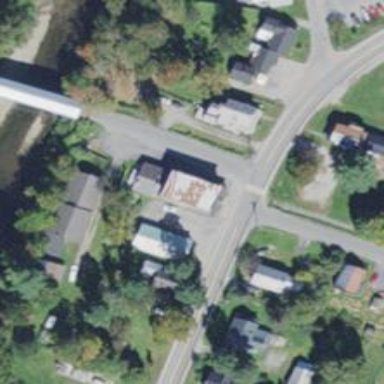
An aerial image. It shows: Convenience shop.